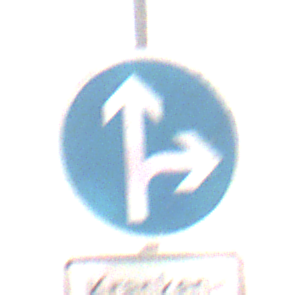
Verkehrszeichen: VorgeschriebeneFahrtrichtungGeradeausOderRechts
Zusatzzeichen unten: BesondereFahrzeugeUndTransportgueter4
Umgebung: Outdoor, Nature
Tageszeit: MorningAfternoon
Wetter: Overcast
Licht: Natural
Jahreszeit: NotSpecified
Kontrast: LowContrast